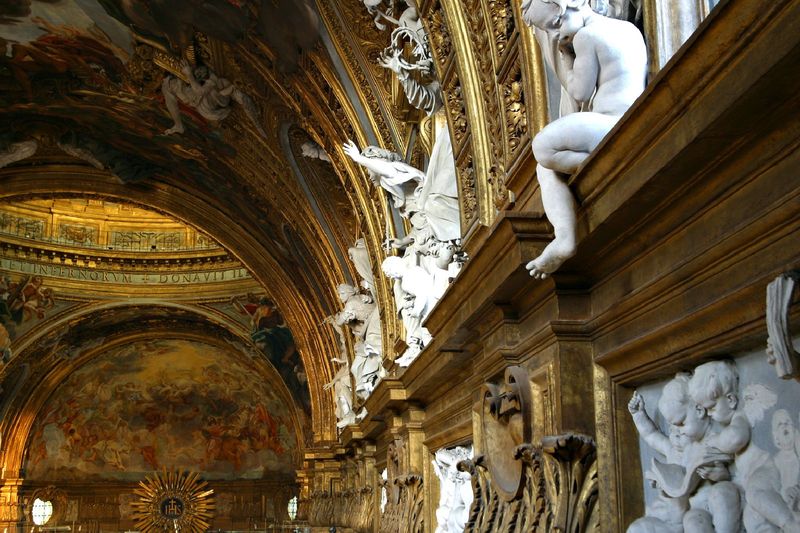
Titel: Stuckausstattung in Il Gesù in Rom
Künstler: Giovanni Battista Gaulli
Standort: Rom, Il Gesù (EU - I - Latium)
Schlagwörter: blau, dunkel, gott, schatten, weiß, gelb, grün, menschen, braun, fenster, hell, holz, licht, marmor, rot, malerei, jung, barock, kirche, gold, decke, kind, gotik, renaissance, kinder, oval, engel, statue, relief, düster, bogen, farbe, baby, figuren, rundbogen, kuppel, verzierung, stuck, foto, gewölbe, vergoldet, glaube, kreuz, altar, kathedrale, heiligenschein, gesims, skulpturen, statuen, jesus, apsis, fresko, kirchlich, prunk, lucht, putten, bemalung, babies, putti, dekorativ, sakralbau, kriche, tonnengewölbe, rotunde, vierung, skultur, katholisch, strahlenkranz, blattgold, ihs, frsken, skullptur, donavit, kathedrale+